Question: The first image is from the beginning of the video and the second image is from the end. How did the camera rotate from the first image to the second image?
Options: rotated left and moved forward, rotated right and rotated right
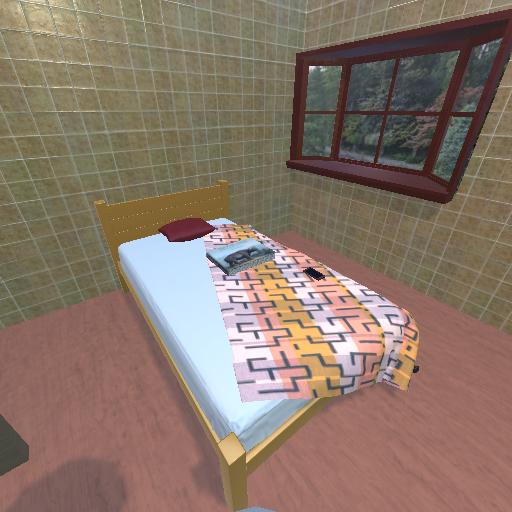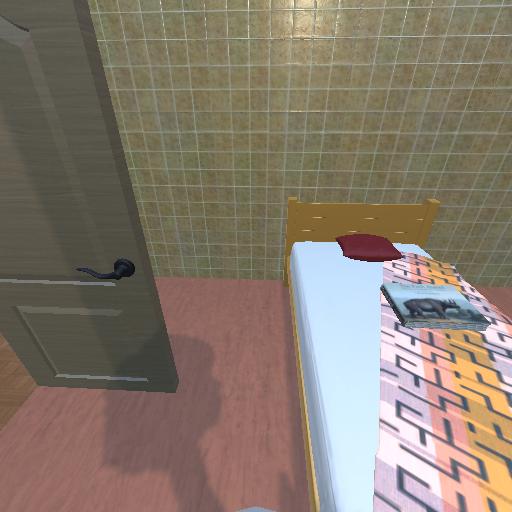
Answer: rotated left and moved forward